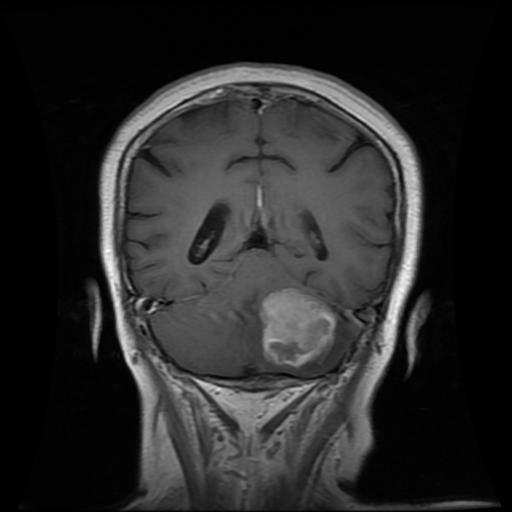
Label: meningioma